The image folds the raw vibration samples of a bearing signal into a 2-D grayscale square (signal-to-image encoding). Determine the bearing's health state. Answer with exactly one of: normal, inner_race, outer_race, ball.
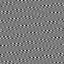
Answer: outer_race